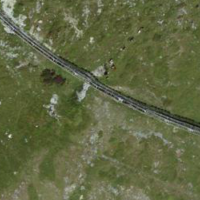
EUNIS habitat code: 26
Species observed at this site:
Marmota marmota